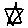
Label: star